Interaction volume radius: 10 \u00c5
Interaction volume height: 10 \u00c5
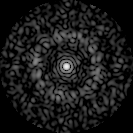
Disorder parameter: 0.8208